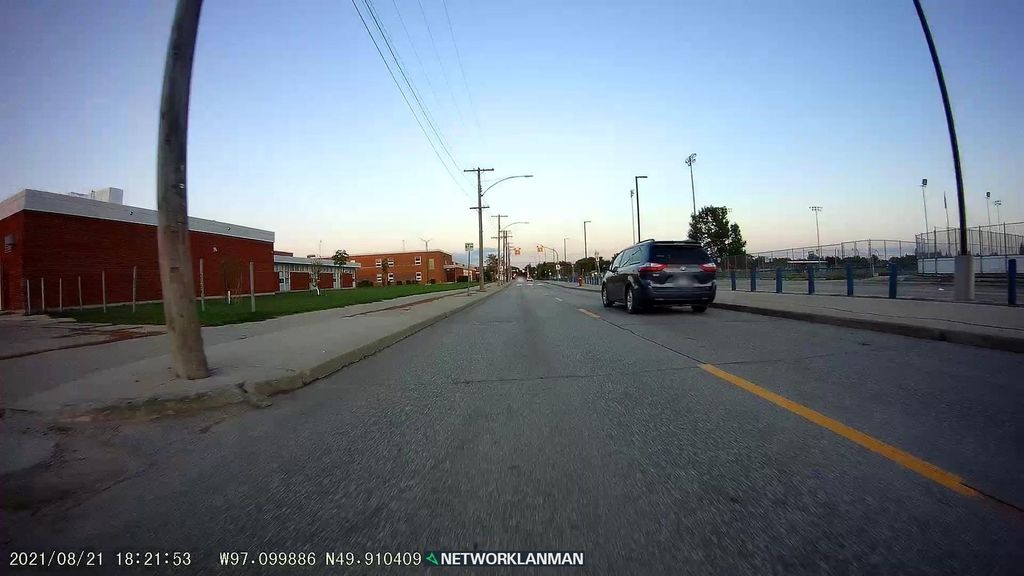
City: winnipeg